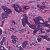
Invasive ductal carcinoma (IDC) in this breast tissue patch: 0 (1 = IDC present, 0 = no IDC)